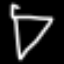
Label: diamond